Question: Okay,
I am trying to create an object in JavaScript. The project is a bit private so I blocked out the object name.
So I have created this objected, stated the constructor, but when I try to refer to the 'someobject.t()' method, it will give an error saying that 'someobject' has no method 't()'. I really have been raking over this for quite some time and I can't really see what I have done wrong. And have used this method of creating prototype object in JS before.
Can anyone tell me what I am doing wrong?

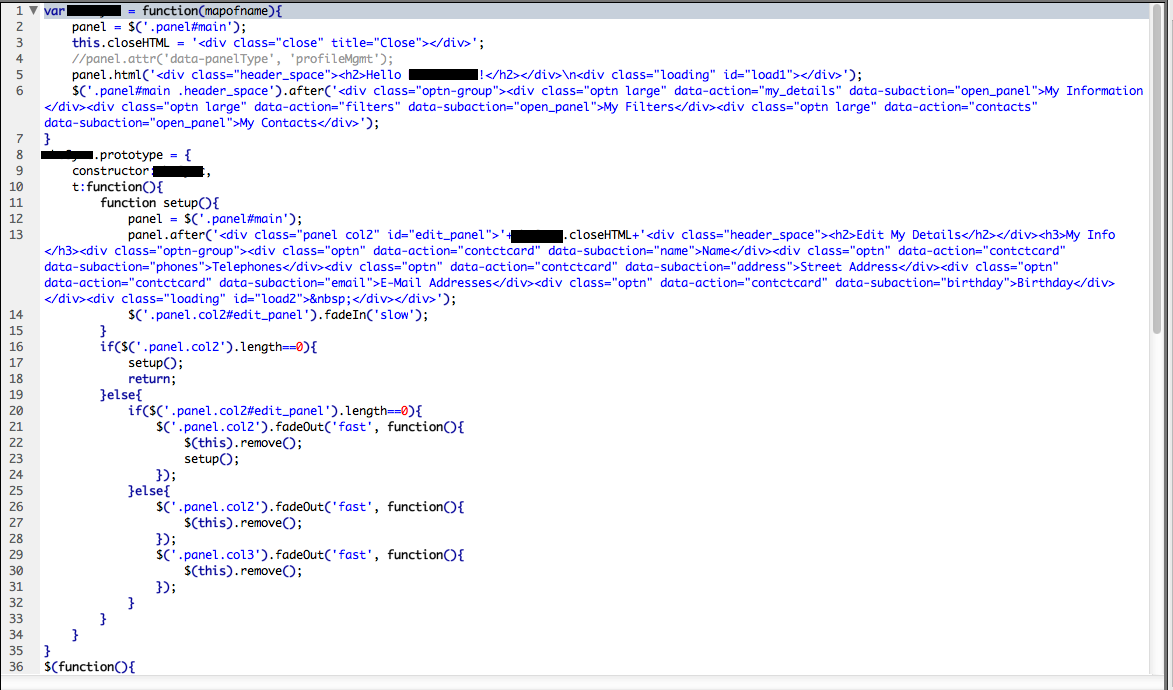
Answer: Whoops!
When I instantiated the object, I named it 'runtime', and I was trying to refer to the actual name.
Wrong:
'''
function someObject(){
this.bla = "cool";
}
runtime = new someObject();
var foo = someObject.bla; //This is wrong, you must refer to it as 'runtime'
/*LIKE THIS*/
var bar = runtime.bla; //bar now holds the string 'cool'
'''